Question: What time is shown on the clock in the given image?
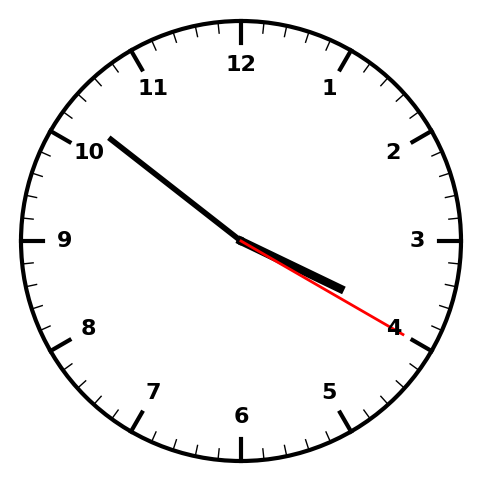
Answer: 03:51:20